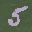
Label: 5